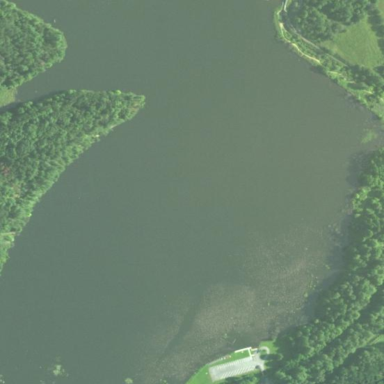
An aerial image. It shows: Reservoir of natural water.